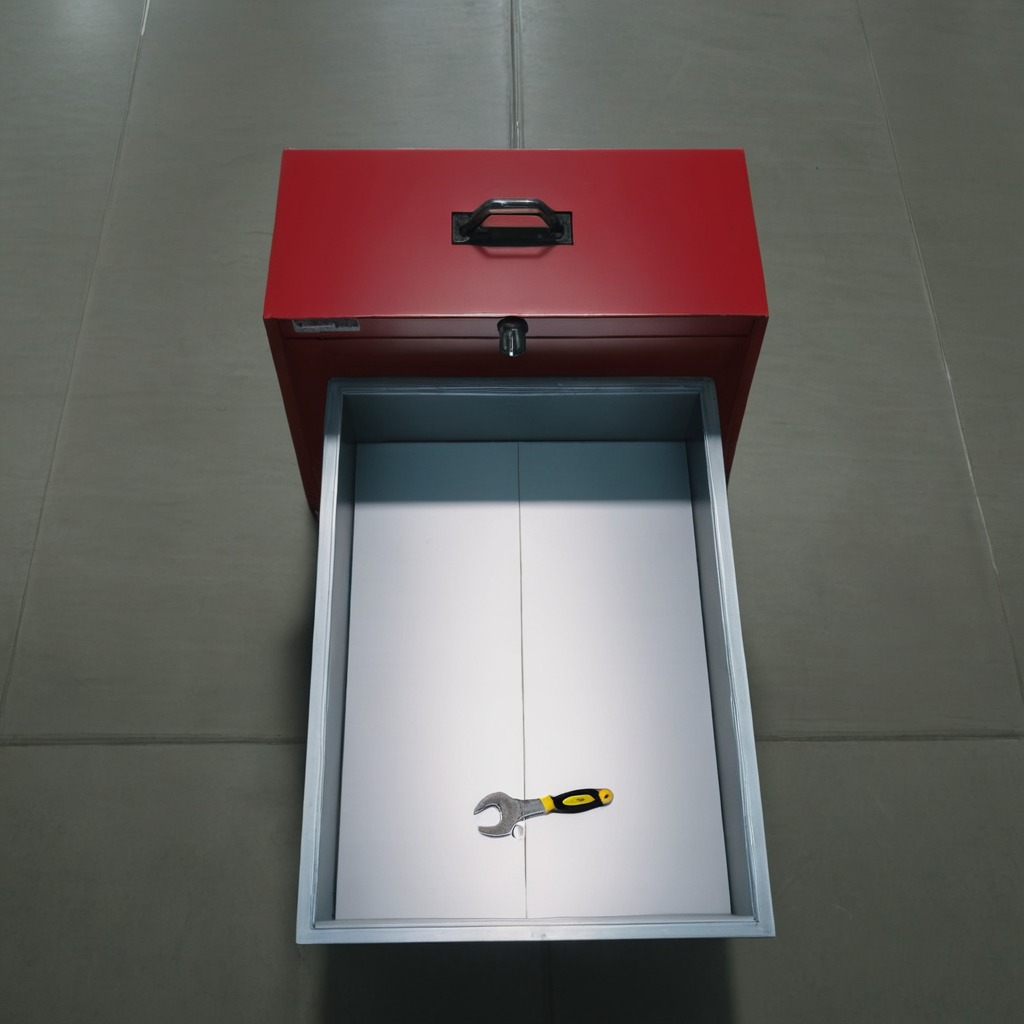
A wrench is lying on the toolbox surface in an airplane hangar workshop 8K.